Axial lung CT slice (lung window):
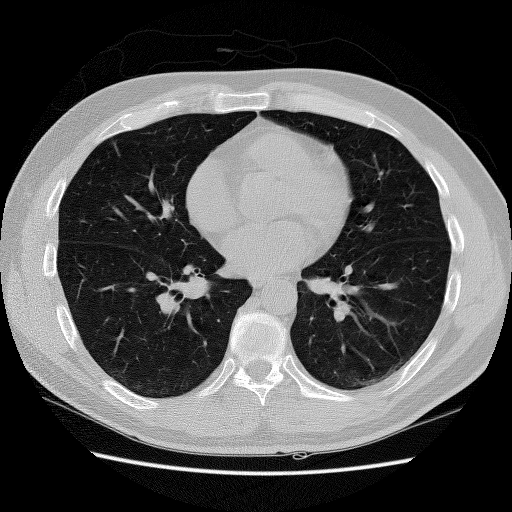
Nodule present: no